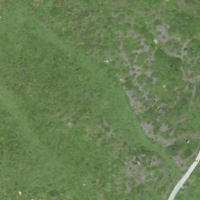
EUNIS habitat code: 26
Species observed at this site:
Crepis aurea